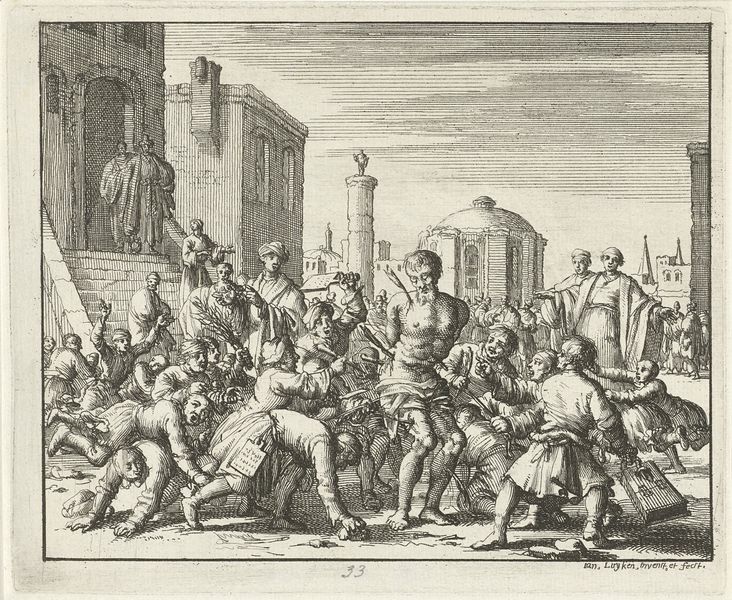
Titel: Schoolmeester Cassianus van Imola door zijn leerlingen gedood
Künstler: Jan Luyken
Standort: Amsterdam
Institution: Rijksmuseum
Schlagwörter: akt, hand, stadt, schwarz, säule, weiss, gebäude, leute, architektur, tod, grafik, treppe, schwarz weiß, stich, gefangen, schlag, tumult, menschenmenge, rom, heiliger, tempel, heilig, kupferstich, beschimpfung, pfeile, martyrium, marter, sebastian, geißel, martzr